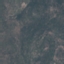
Land use / land cover class: HerbaceousVegetation